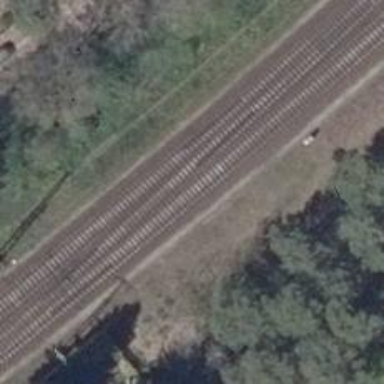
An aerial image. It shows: Railway track with contact line for electrification.